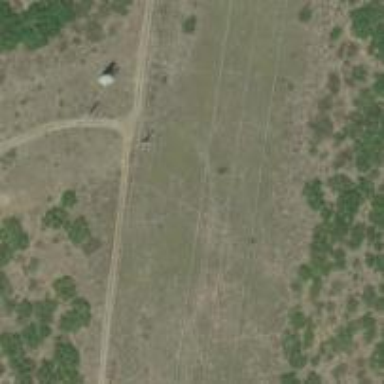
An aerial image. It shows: Power pole.